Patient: sex F, age 59
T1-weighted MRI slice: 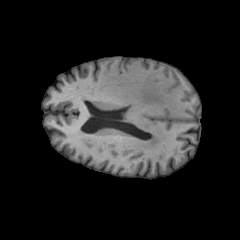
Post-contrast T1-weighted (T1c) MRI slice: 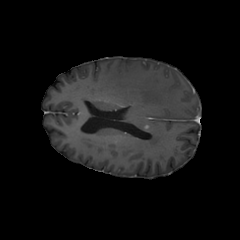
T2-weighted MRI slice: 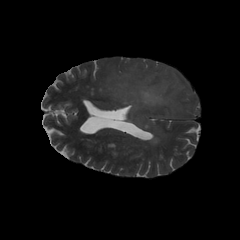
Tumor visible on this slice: yes
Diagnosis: Glioblastoma, IDH-wildtype
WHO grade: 4